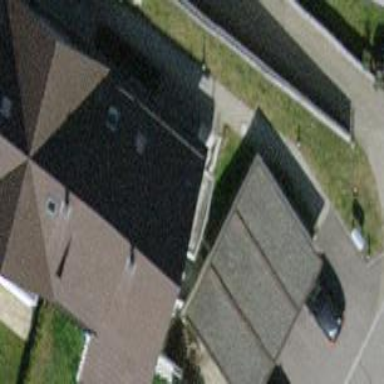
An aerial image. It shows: Semi-detached house with gabled roof.